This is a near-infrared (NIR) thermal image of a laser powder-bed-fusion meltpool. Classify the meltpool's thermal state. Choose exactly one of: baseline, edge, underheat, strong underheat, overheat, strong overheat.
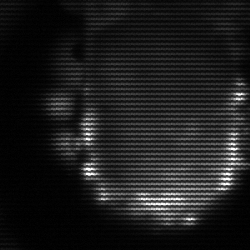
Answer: baseline